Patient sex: M
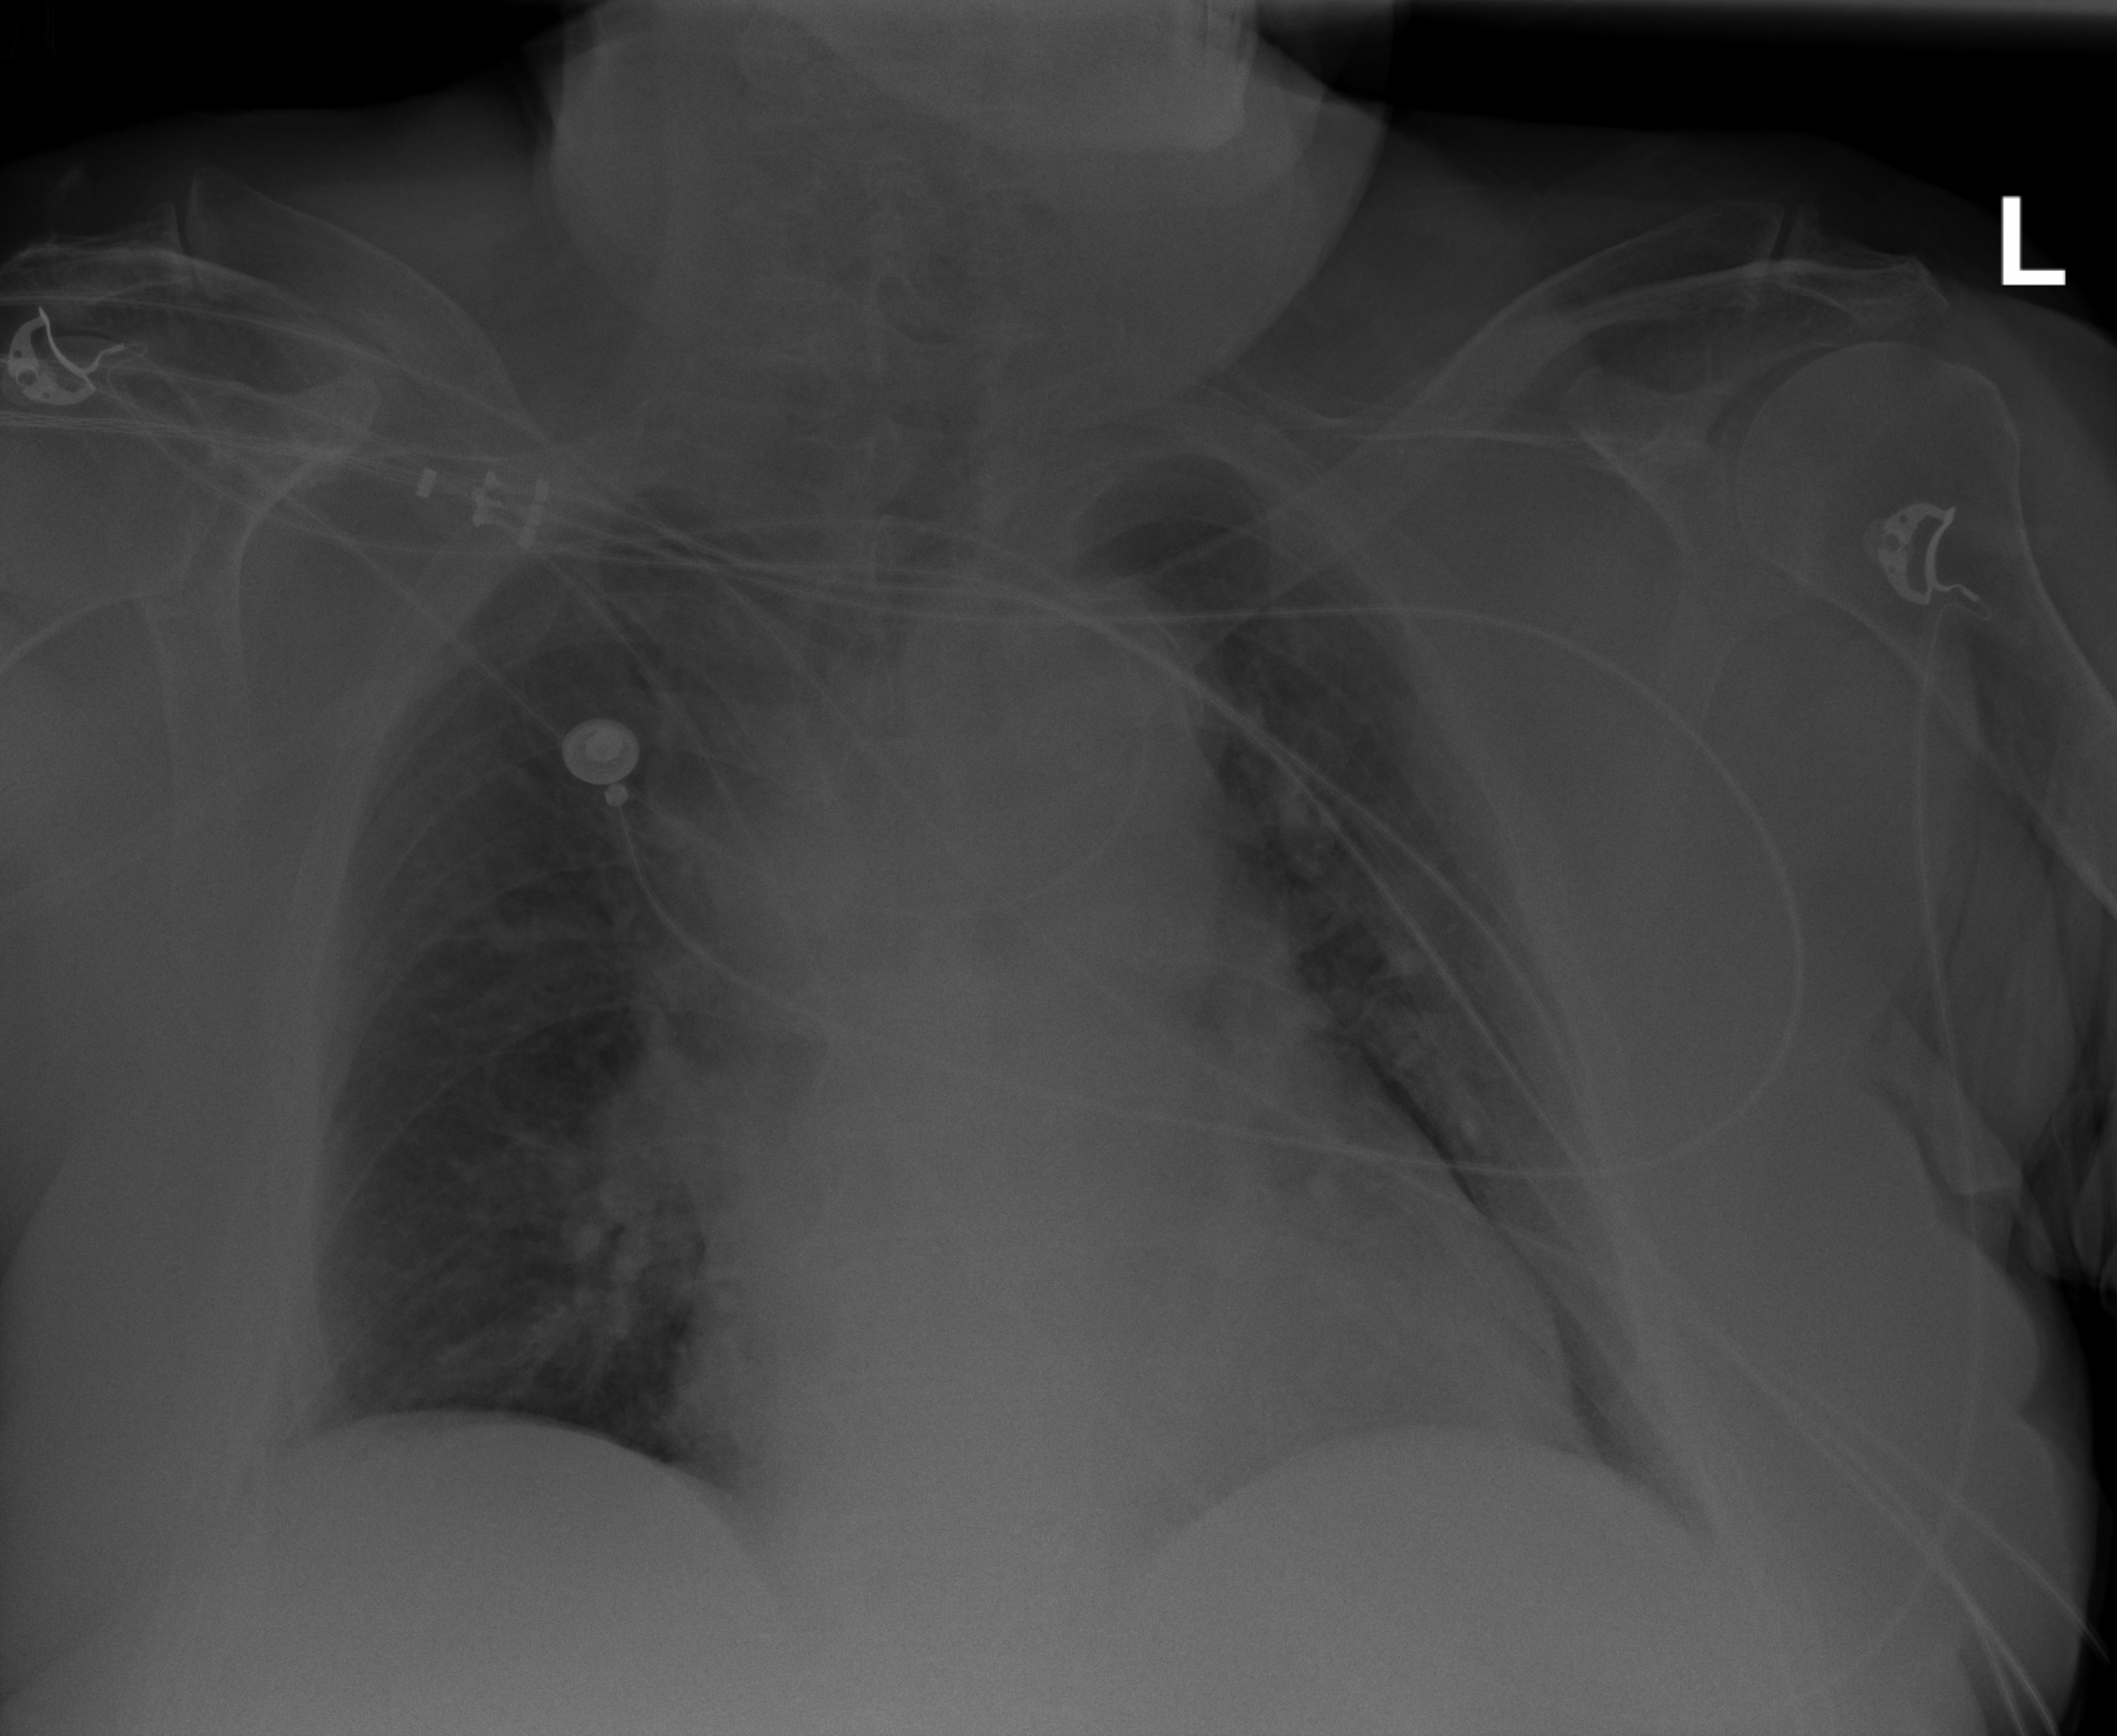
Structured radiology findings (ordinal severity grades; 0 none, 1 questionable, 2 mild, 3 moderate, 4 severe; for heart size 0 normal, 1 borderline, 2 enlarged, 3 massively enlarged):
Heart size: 2
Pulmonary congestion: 2
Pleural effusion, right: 0
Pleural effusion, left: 0
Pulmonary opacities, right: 2
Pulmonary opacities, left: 2
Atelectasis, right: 0
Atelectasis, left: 0